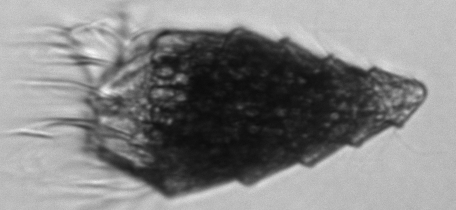
Label: Laboea_strobila